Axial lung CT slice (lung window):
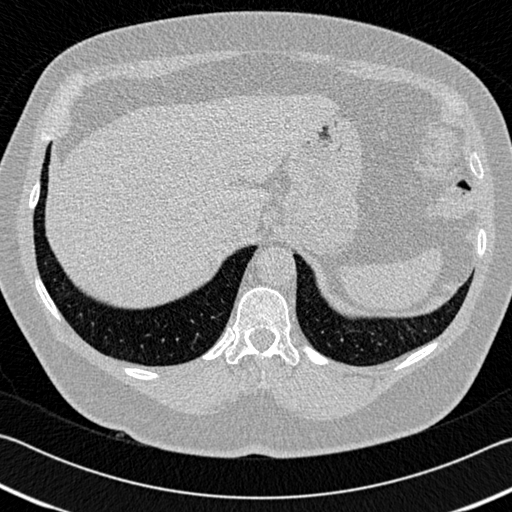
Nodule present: no